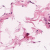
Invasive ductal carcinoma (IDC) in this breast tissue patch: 0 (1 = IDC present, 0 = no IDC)